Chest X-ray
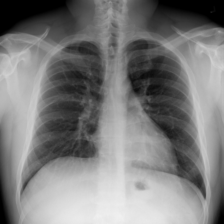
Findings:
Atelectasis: negative
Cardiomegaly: negative
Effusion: negative
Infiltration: negative
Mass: negative
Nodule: negative
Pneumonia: negative
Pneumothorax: negative
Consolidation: negative
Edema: negative
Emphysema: negative
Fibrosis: negative
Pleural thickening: negative
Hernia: negative